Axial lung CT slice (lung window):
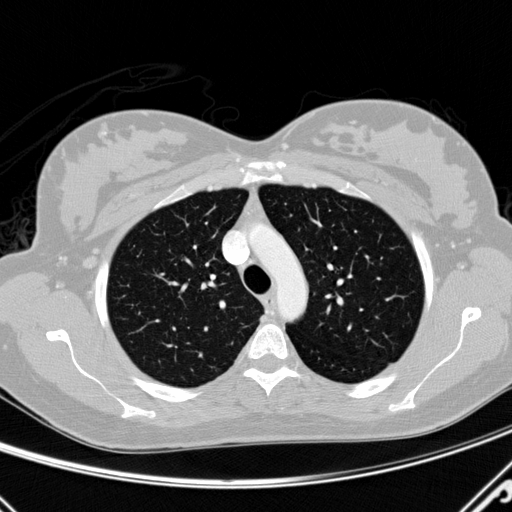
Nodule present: no